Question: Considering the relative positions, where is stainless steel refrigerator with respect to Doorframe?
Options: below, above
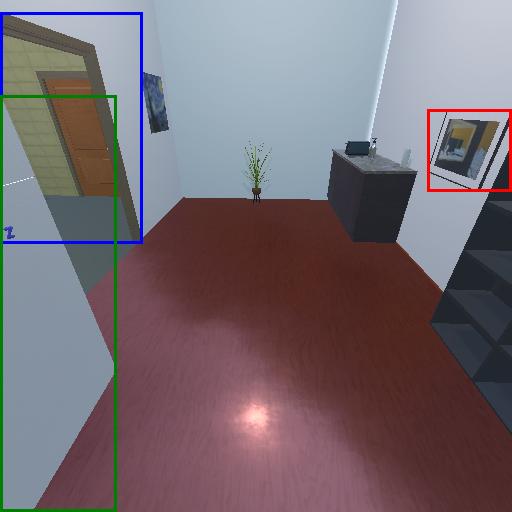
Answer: below